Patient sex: M
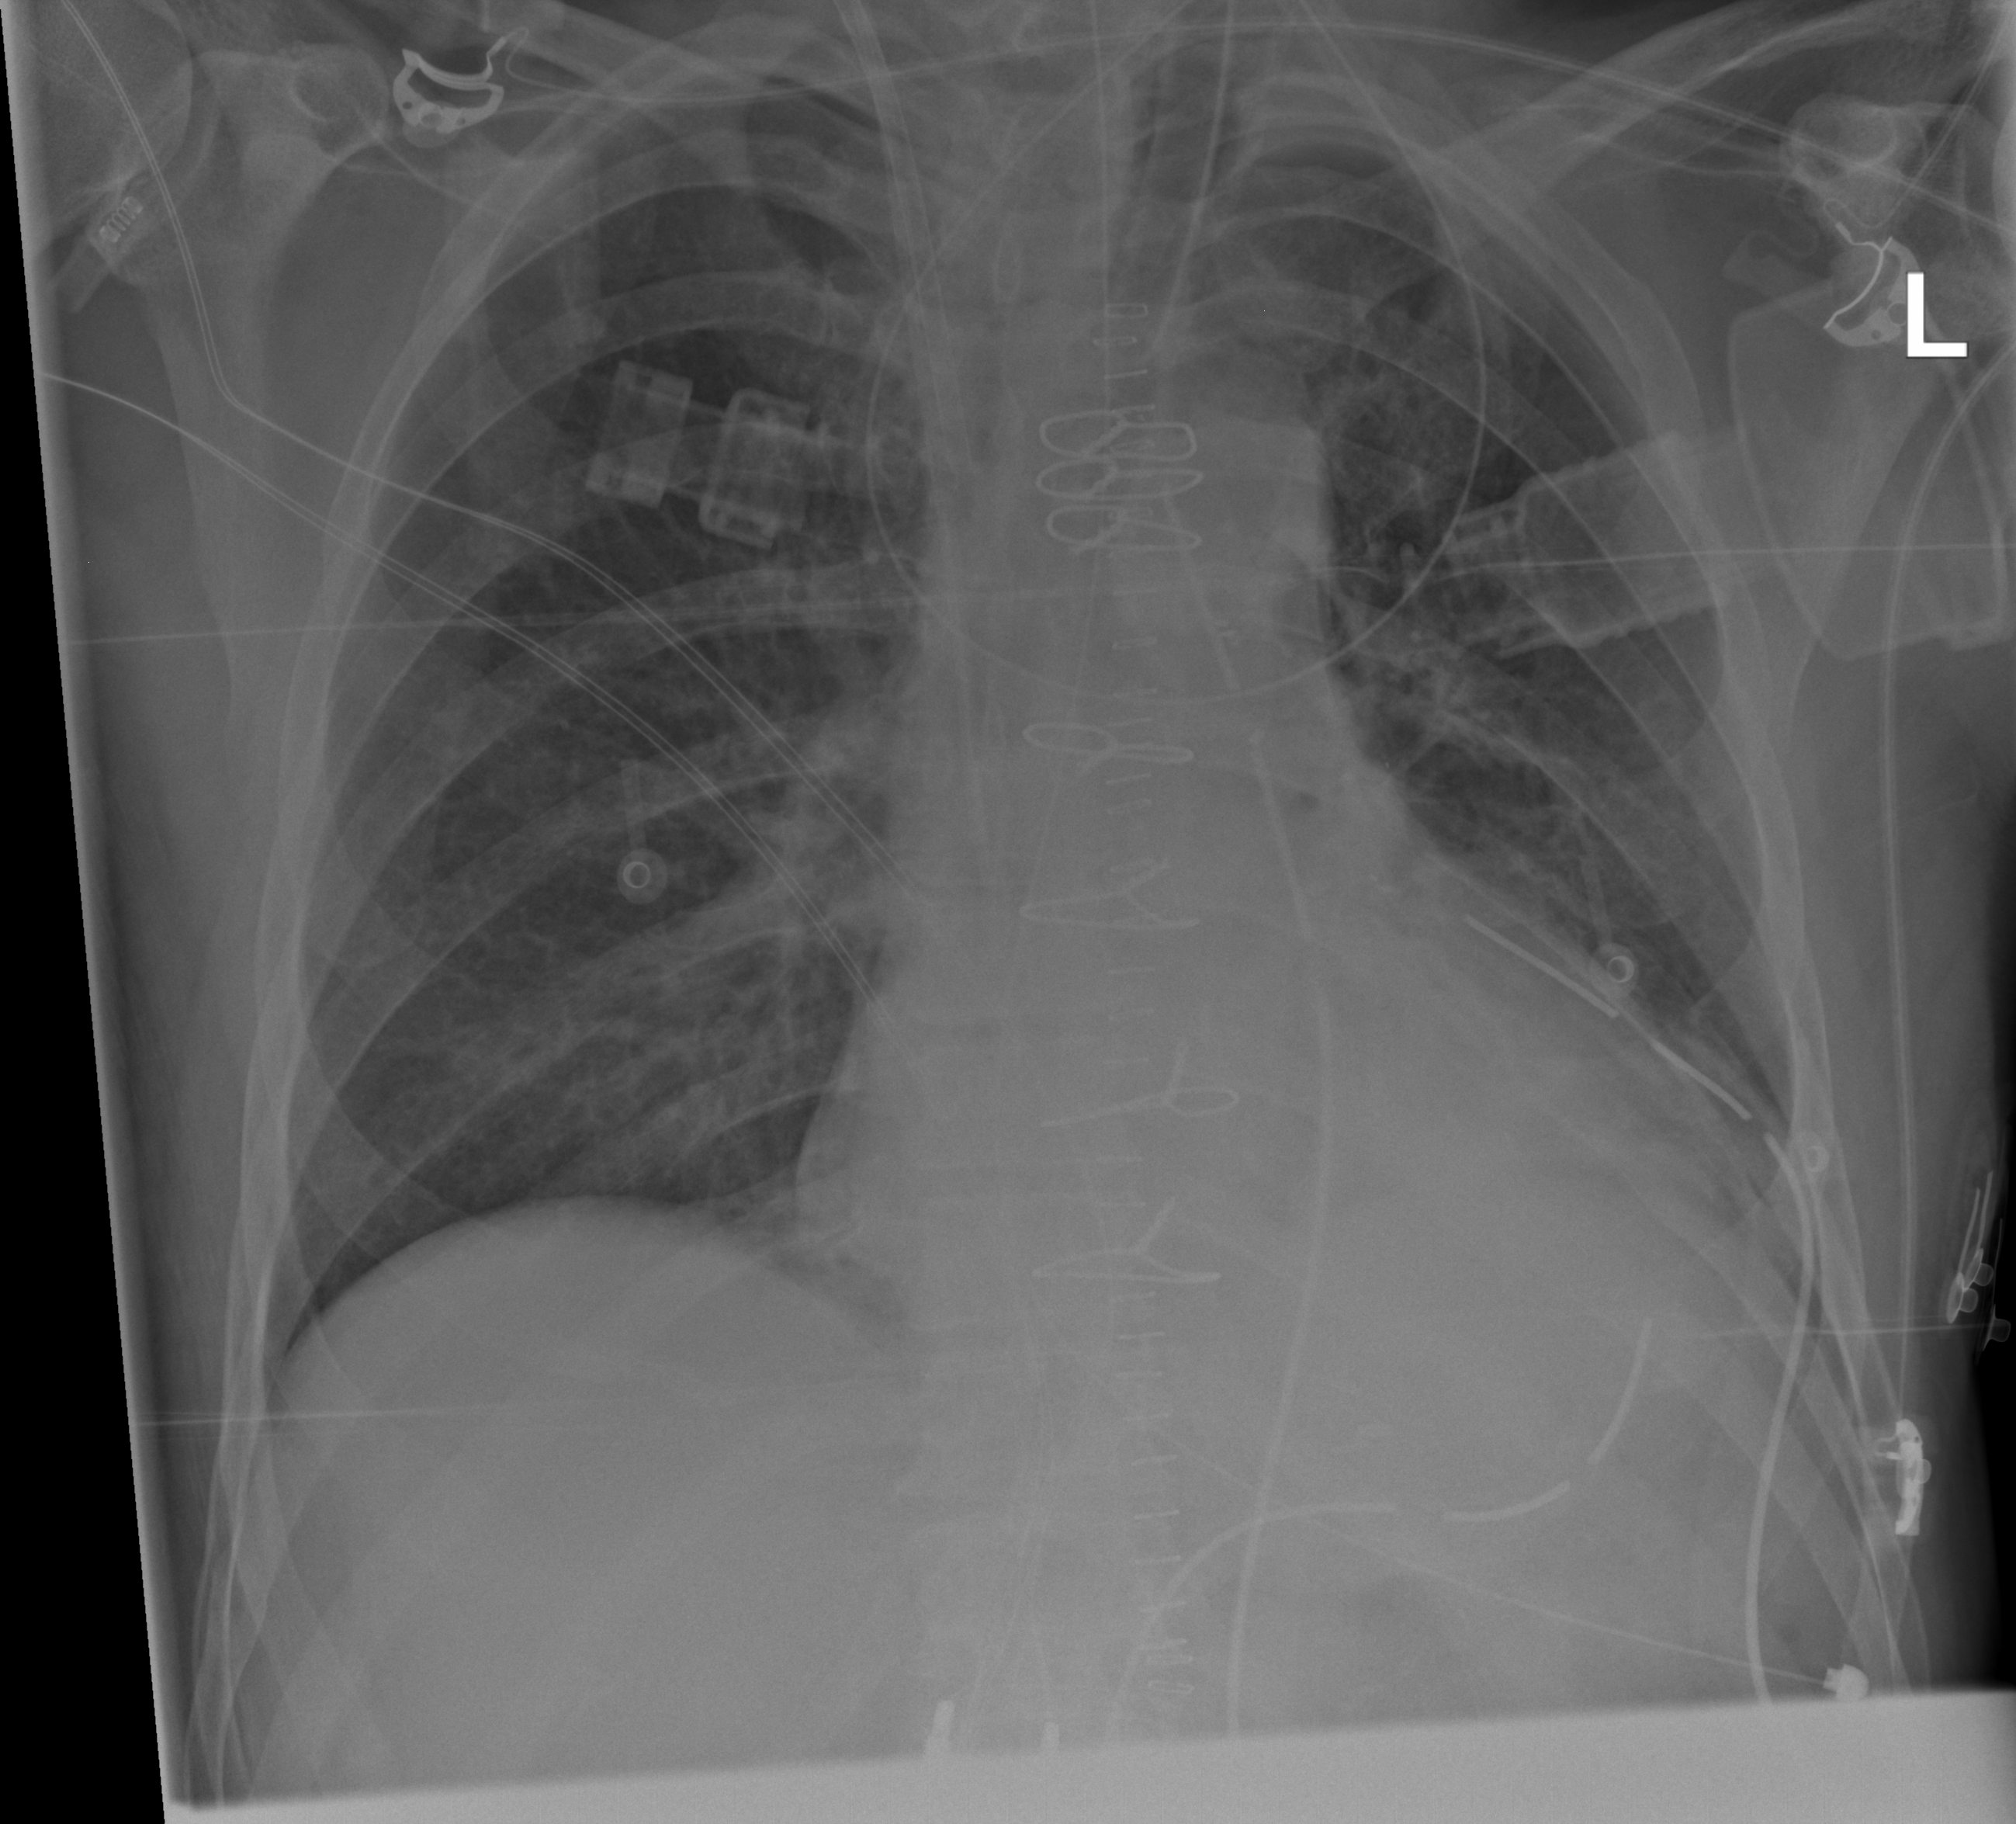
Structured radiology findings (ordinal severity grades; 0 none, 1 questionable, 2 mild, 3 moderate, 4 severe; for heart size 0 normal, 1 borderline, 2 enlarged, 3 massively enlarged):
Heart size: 2
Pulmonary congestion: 0
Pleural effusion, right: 0
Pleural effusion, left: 0
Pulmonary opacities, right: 0
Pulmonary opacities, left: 0
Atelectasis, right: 0
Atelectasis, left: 0